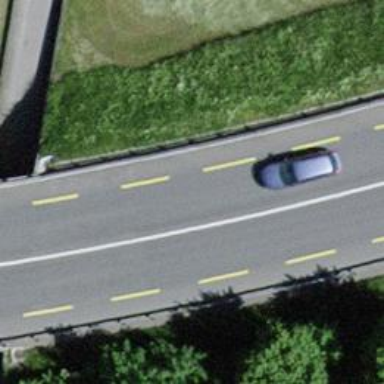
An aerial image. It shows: Secondary road with asphalt surface and designated cycle lane.